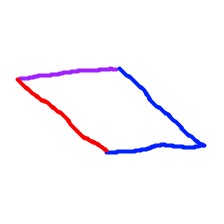
Shape: parallelogram